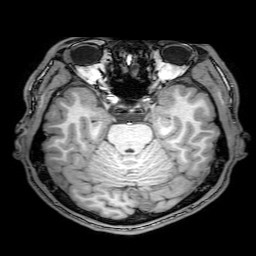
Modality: T1w
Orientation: coronal
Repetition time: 0.00828 s
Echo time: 0.00388 s